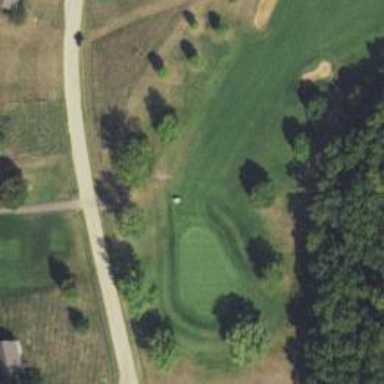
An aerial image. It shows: Golf fairway surrounded by grass.